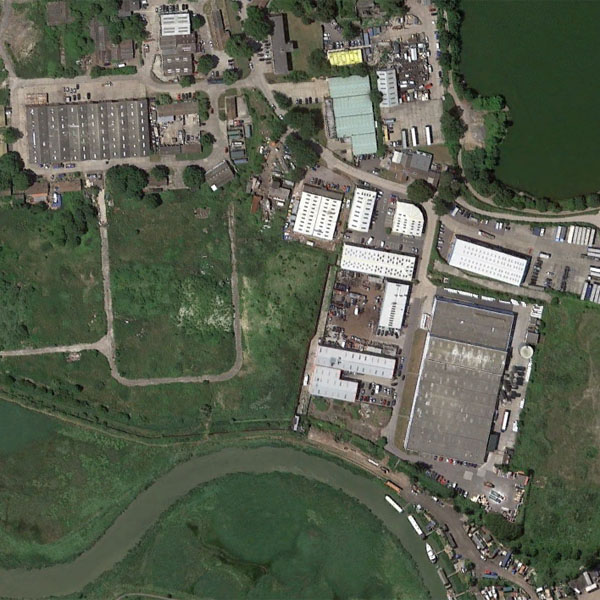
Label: Industrial